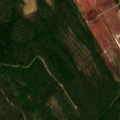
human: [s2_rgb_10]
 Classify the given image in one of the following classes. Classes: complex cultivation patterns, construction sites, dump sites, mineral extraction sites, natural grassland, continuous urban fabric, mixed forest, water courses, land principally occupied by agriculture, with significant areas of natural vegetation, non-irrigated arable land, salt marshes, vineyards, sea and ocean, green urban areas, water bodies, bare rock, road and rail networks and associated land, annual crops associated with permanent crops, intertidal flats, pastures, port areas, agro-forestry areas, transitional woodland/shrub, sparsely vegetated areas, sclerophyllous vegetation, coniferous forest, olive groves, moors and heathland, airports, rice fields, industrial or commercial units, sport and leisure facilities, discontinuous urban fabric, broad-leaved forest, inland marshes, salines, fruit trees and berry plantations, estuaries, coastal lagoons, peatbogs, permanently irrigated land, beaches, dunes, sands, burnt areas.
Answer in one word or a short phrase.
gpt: coniferous forest, transitional woodland/shrub, peatbogs